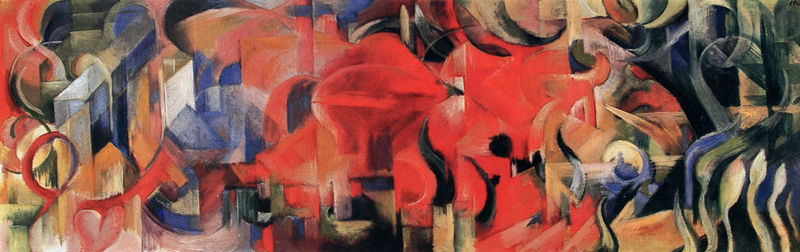
Titel: Spielende Formen
Künstler: Franz Marc
Standort: Essen (Ruhr)
Institution: Museum Folkwang
Schlagwörter: blau, grün, bunt, schwarz, rot, maus, blue, red, white, black, green, modern, painting, woman, yellow, herzen, flower, clouds, man, building, orange, waves, roof, herz, fröhlich, texture, color, cubist, animals, bird, line, abstract, marc, person, colors, farbenfroh, circle, circles, franz, lines, shapes, fish, long, cubism, ernst, chagall, colour, wide, grafiti, scribble, heart, block, angular, cubic, interesting, shpes, mack, abstratc, mach, avangarde, libnes, stricking, blurt, orangle, happy, fablich, grafir